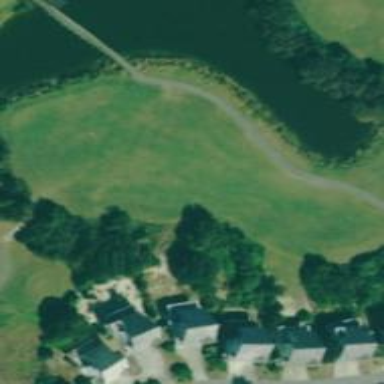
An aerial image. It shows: View of golf hole.